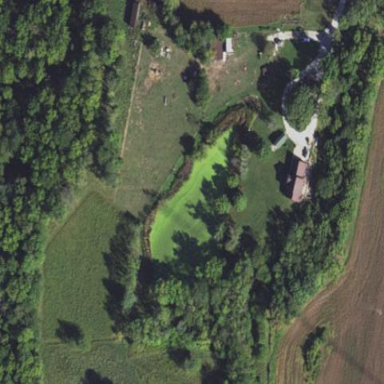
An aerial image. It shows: Pond with natural water.